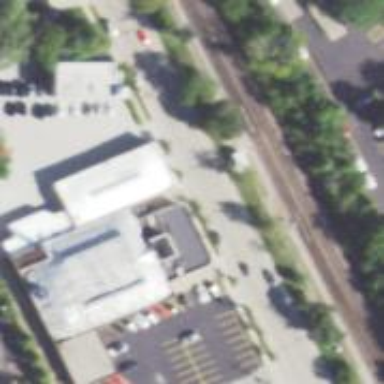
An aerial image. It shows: Retail building.